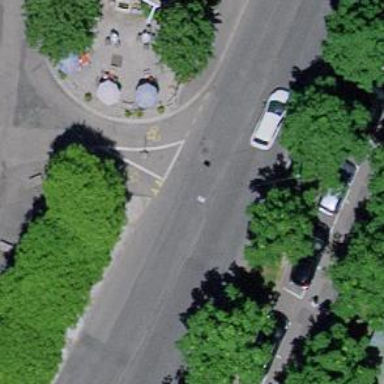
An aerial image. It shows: Regular kerb barrier.